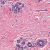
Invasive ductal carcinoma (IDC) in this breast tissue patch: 0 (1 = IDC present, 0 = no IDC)